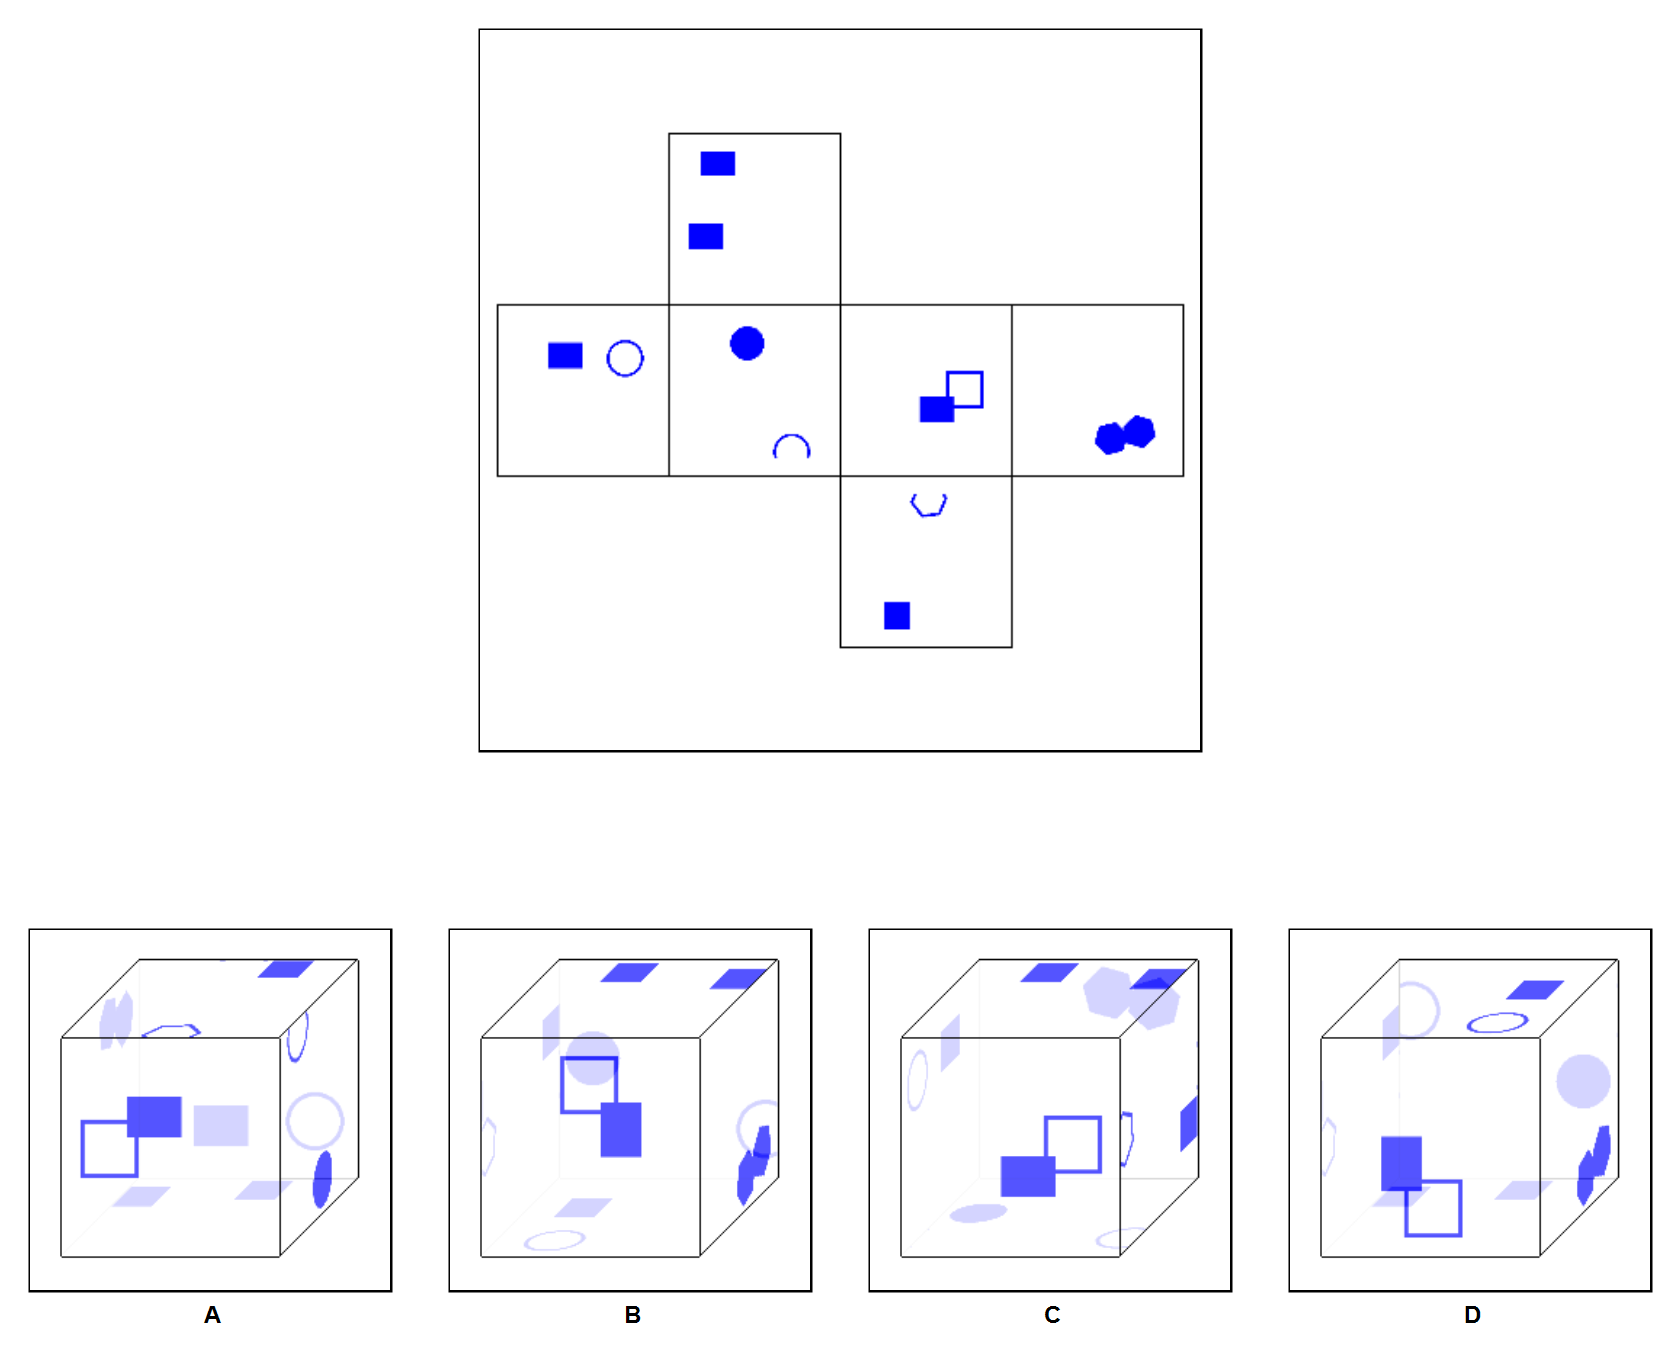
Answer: A